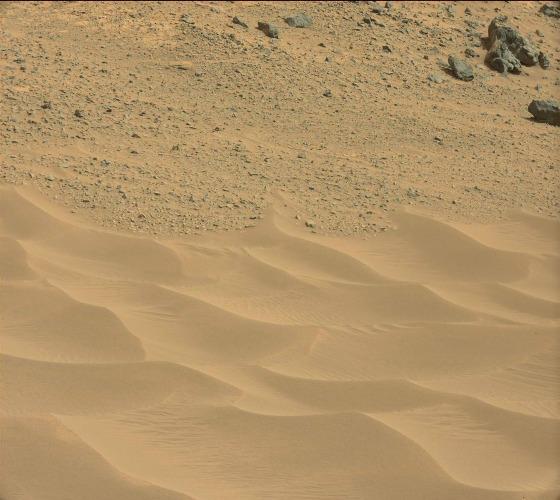
Terrain classes present: Gravel / Sand / Soil, Rock, Shadow